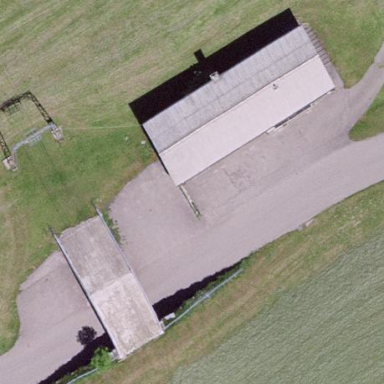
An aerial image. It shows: Farmyard area.